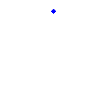
Particle: proton